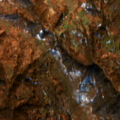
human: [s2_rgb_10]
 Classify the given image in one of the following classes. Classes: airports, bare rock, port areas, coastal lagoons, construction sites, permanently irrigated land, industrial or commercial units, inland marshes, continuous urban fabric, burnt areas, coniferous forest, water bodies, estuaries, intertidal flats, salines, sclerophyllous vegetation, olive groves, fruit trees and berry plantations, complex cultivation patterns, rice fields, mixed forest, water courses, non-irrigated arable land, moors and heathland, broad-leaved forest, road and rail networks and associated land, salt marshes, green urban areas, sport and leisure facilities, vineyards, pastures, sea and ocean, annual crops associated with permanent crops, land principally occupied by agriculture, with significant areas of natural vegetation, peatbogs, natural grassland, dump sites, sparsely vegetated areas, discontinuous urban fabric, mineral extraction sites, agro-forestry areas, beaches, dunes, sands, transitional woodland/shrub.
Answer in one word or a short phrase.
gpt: pastures, broad-leaved forest